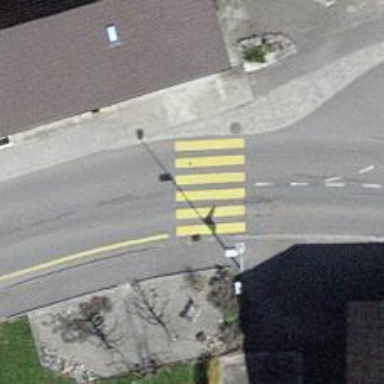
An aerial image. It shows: Uncontrolled zebra crossing with yellow markings on the road.